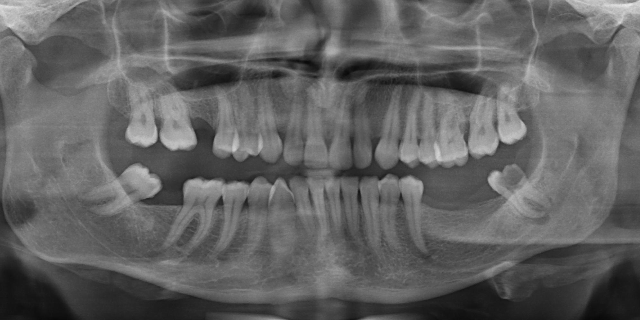
adult